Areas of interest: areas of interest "Runze Garden"
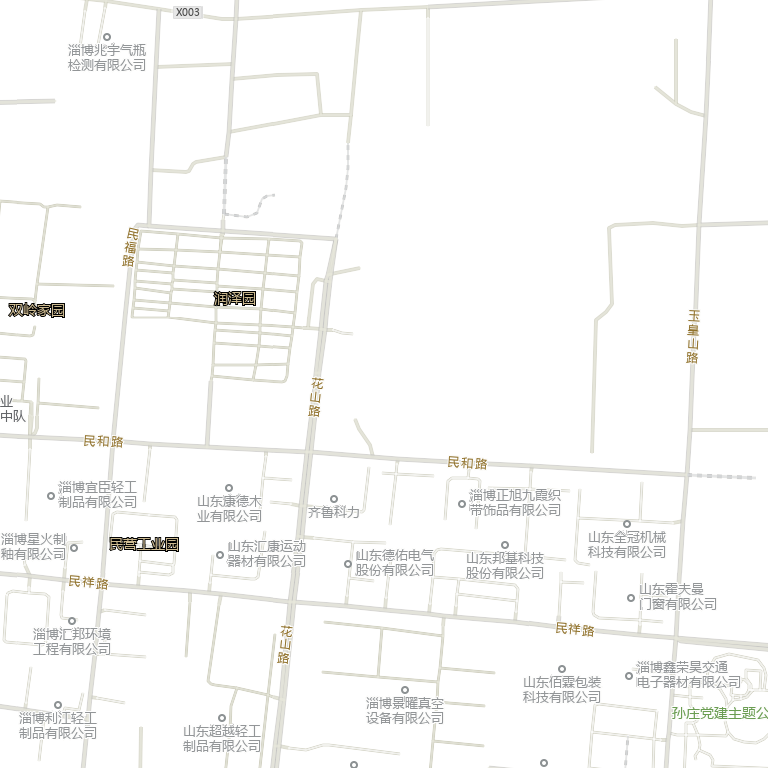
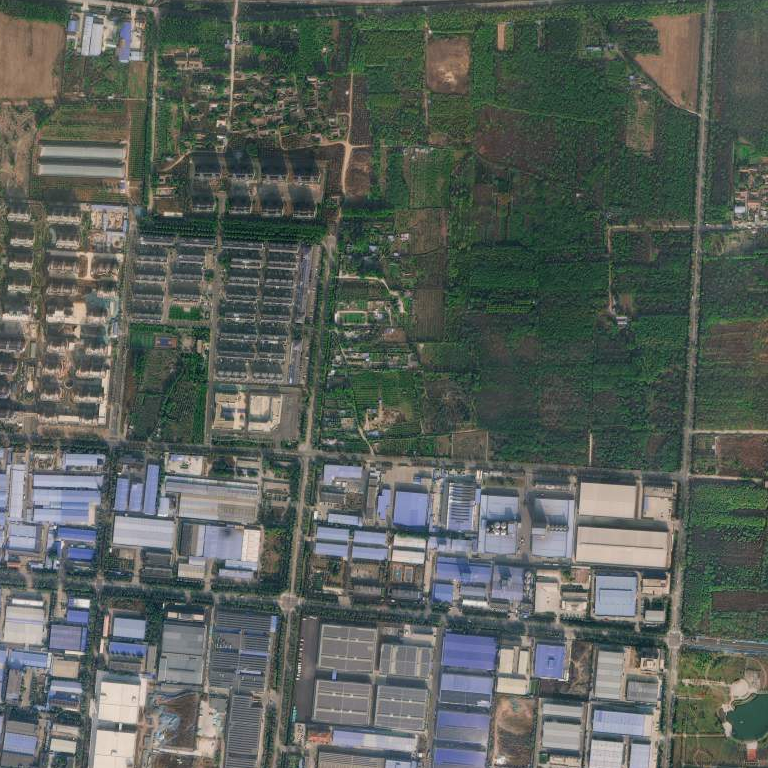